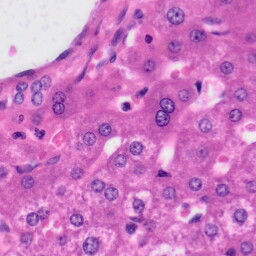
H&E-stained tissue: Liver